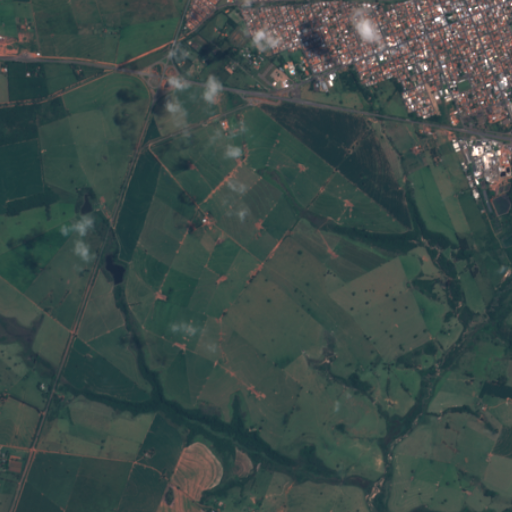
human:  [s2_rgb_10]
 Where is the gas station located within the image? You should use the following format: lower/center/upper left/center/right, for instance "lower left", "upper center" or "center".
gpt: The gas station is located in the upper right of the image.
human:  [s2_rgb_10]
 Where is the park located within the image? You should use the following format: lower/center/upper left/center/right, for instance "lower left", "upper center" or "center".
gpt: The park is located in the upper right of the image.
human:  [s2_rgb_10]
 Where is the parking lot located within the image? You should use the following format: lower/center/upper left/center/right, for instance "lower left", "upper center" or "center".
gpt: The parking lot is located in the upper right of the image.
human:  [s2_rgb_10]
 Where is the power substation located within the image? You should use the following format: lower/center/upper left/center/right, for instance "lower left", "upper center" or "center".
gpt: The power substation is located in the upper center of the image.
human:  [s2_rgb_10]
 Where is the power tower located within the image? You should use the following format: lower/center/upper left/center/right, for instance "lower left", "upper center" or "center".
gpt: The power tower is located in the upper of the image.
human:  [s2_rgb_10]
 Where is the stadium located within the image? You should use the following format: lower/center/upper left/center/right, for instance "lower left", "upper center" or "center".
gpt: The stadium is located in the upper right of the image.
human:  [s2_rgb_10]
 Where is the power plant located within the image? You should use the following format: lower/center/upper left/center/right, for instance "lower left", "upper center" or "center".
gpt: There is no power plant in the image.